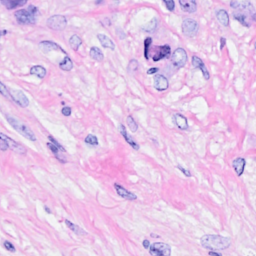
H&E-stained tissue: Breast